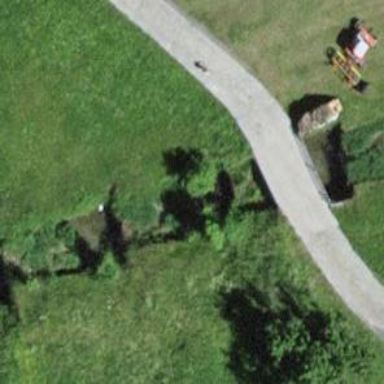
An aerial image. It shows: Culvert tunnel.